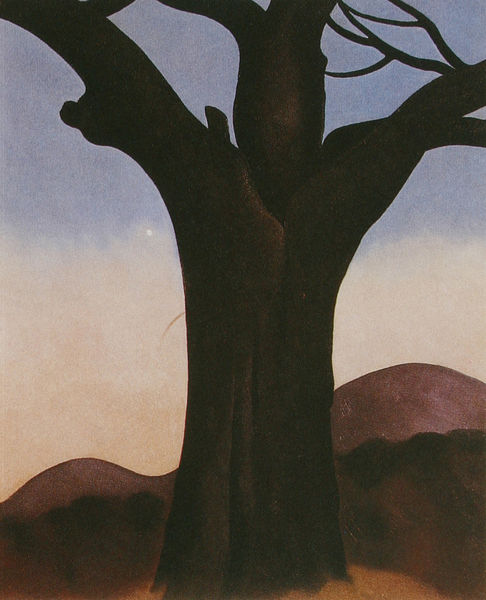
Titel: The Chestnut Grey
Künstler: Georgia O'Keeffe
Institution: Privatsammlung
Schlagwörter: baum, berg, blau, himmel, weiß, ocker, äste, braun, ast, baumstamm, hügel, stamm, berge, gebirge, violett, mond, zweig, o'eeffe